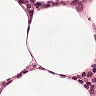
Metastatic tissue present: no